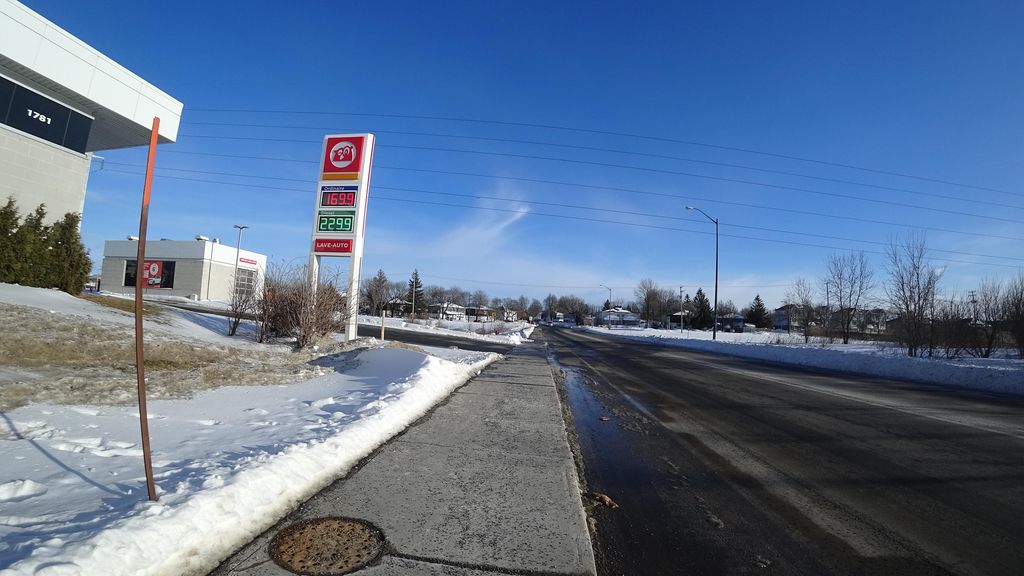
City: quebec_city